Frequency: 90000
Velocity: 0,279
Power: 44,3
Pulse duration: 0,0000001
Pass count: 1
Magnification: 10
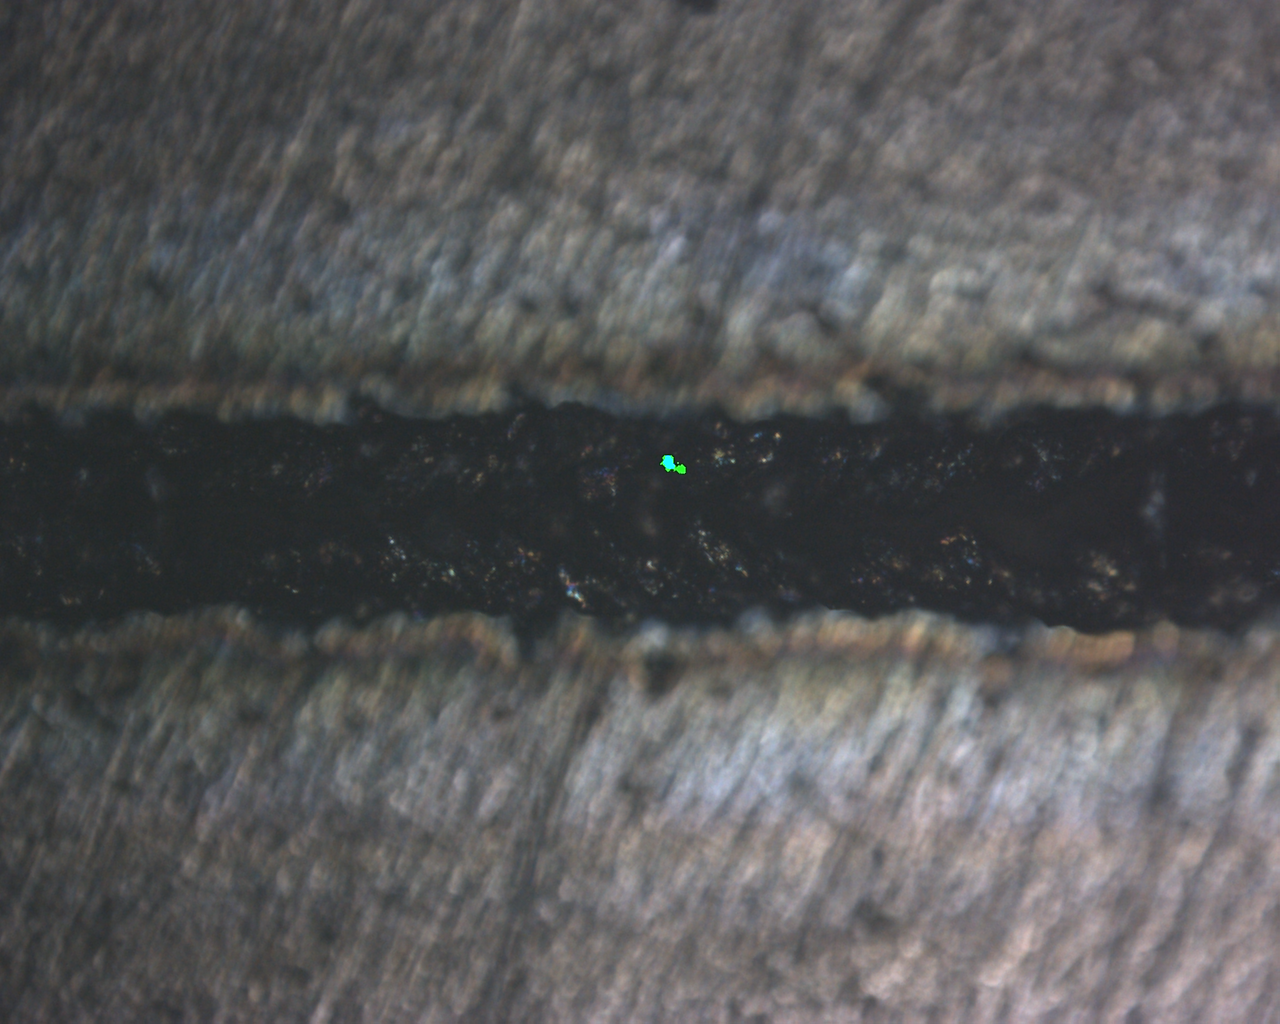
Measured width: 110.4603
Other width: 95.36